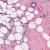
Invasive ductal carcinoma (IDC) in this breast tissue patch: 1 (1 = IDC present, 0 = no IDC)